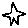
Label: star